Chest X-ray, PA view. Patient: 24 years old, sex M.
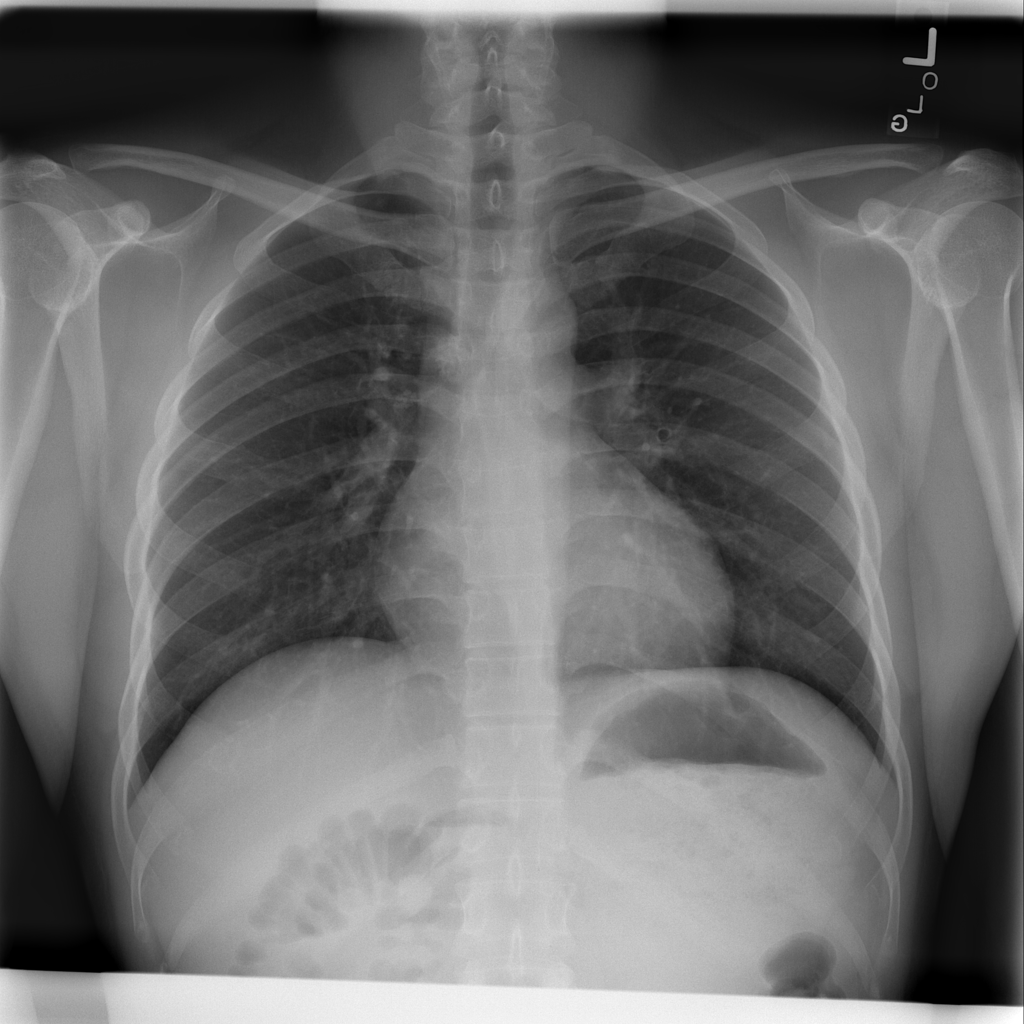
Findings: No Finding